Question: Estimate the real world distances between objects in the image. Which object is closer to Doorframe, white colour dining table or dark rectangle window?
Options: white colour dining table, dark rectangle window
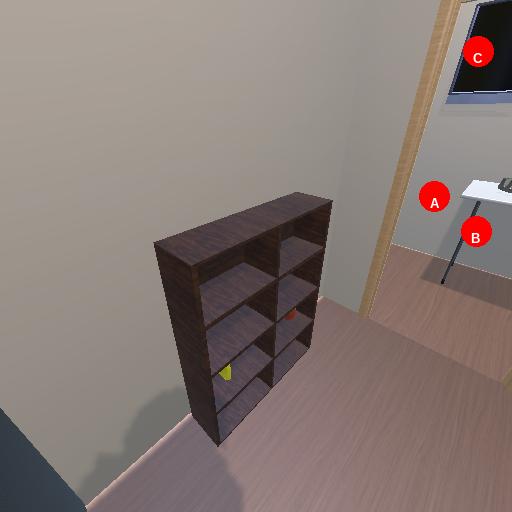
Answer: white colour dining table